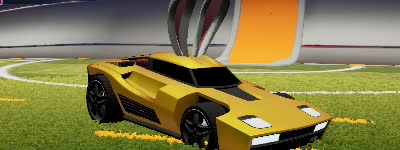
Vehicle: breakout